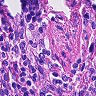
Metastatic tissue present: no